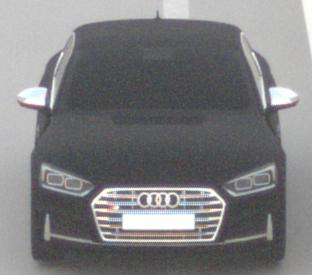
Make: Audi
Model: S5 Sportback
Detailed model: 8T Facelift
Model produced from: 2011
Model produced until: 2016
Doors: 5
Color: black
Road condition: dry road
Daytime: morning or afternoon
Contrast: low contrast